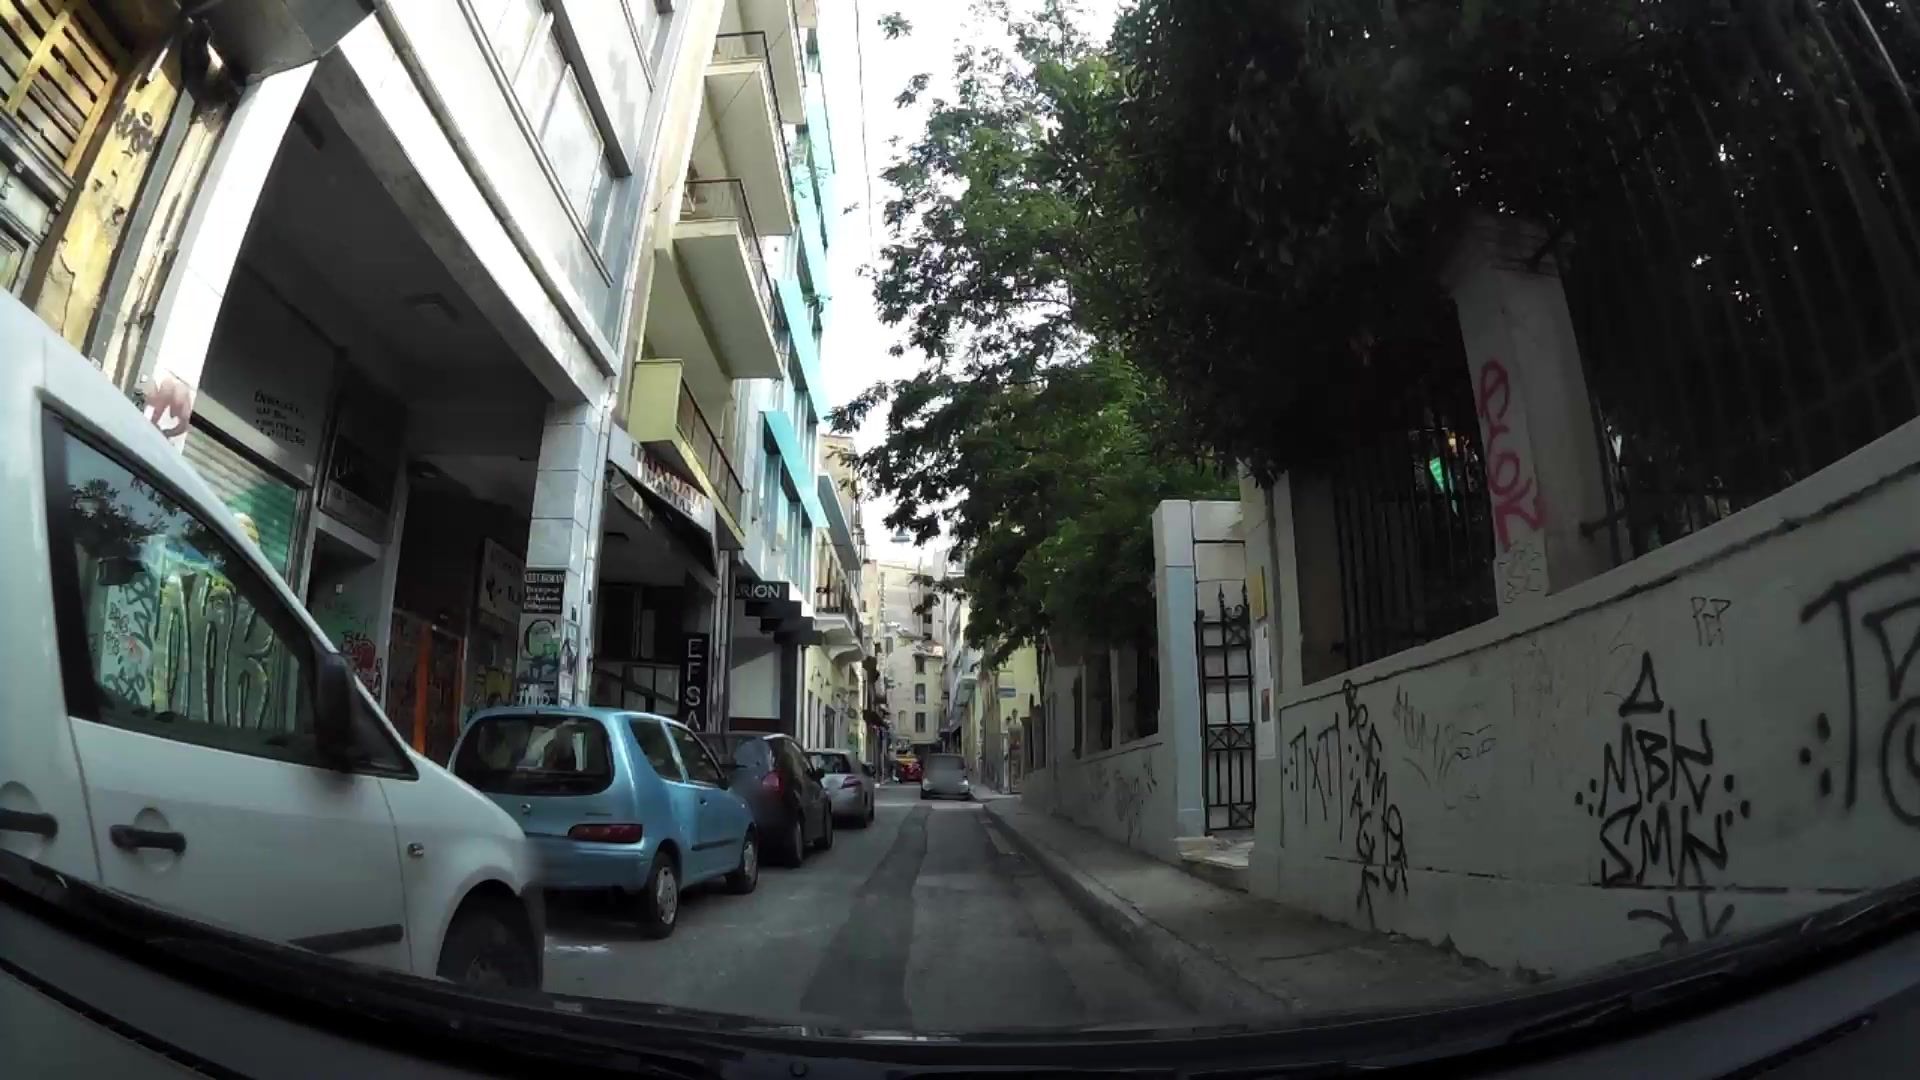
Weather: clear
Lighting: day
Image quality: good
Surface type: driving surface
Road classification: service, footway, living_street
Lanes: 1
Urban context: urban centre
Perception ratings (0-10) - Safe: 3.93, Lively: 9.02, Beautiful: 1.4, Boring: 1.59, Depressing: 5.87, Wealthy: 5.54